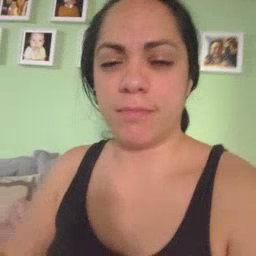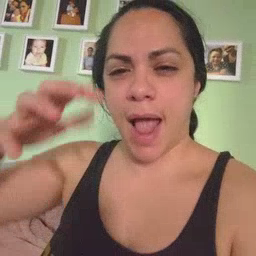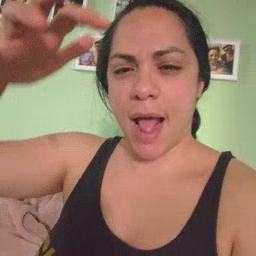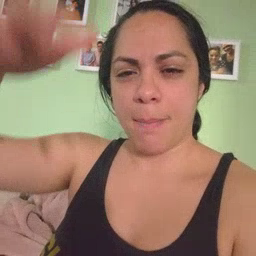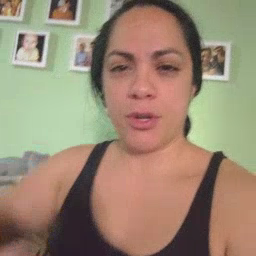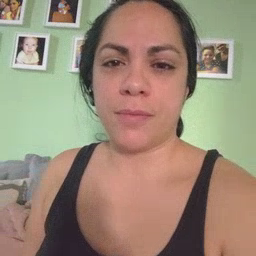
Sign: helicopter